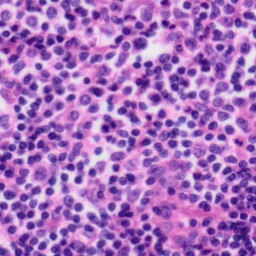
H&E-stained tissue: Tonsil